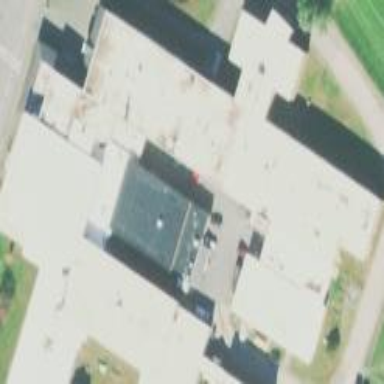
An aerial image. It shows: School building.